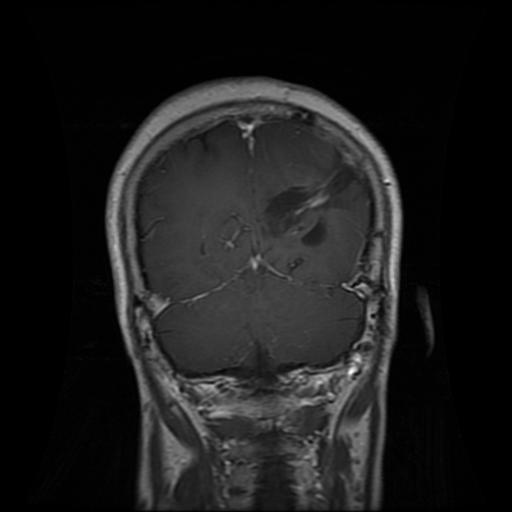
Label: glioma